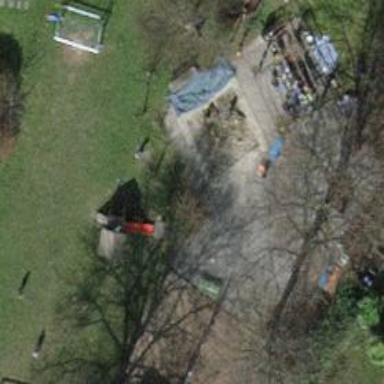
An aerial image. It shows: Playground area for leisure activities on the land.